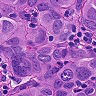
Metastatic tissue present: yes